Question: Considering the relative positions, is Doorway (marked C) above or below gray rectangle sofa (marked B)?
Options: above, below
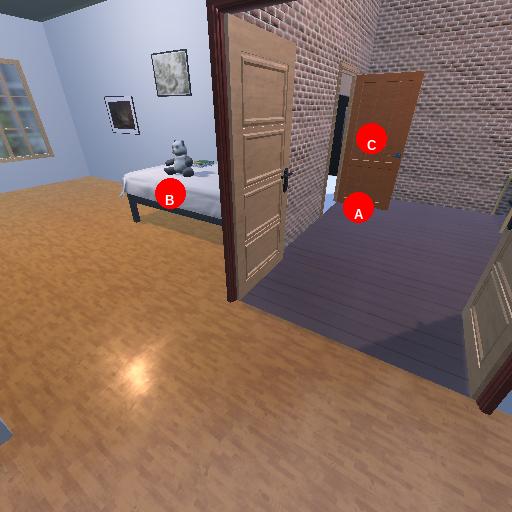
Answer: above